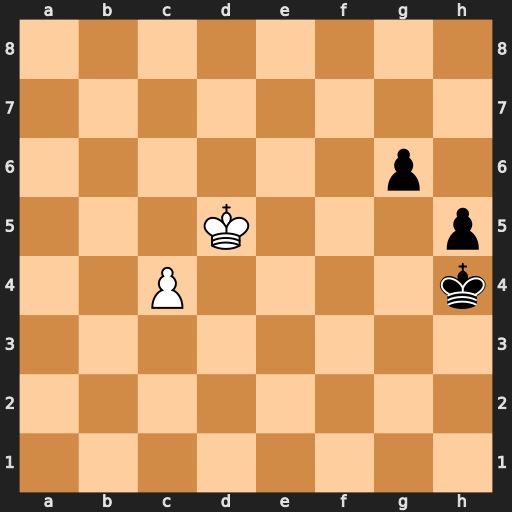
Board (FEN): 8/8/6p1/3K3p/2P4k/8/8/8
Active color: w
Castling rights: -
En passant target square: -
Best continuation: c5 Kg3 c6 h4 c7 h3 c8=Q